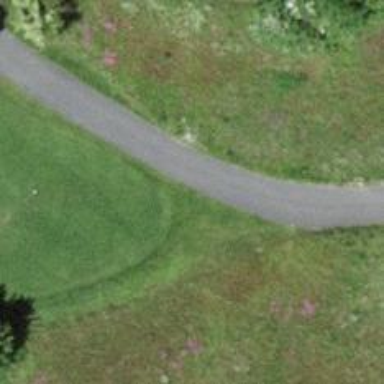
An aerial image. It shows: Golf cartpath that is also road path.